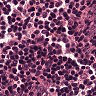
Metastatic tissue present: no